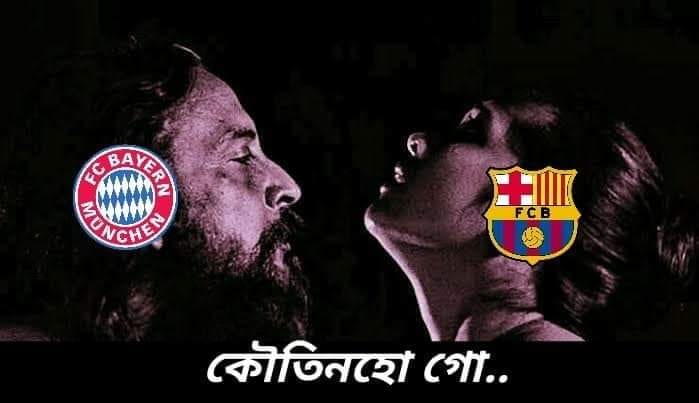
Caption: কৌতিনহো গো...
Label: hate